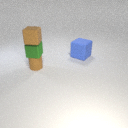
small brown rubber cube above small green metal cube